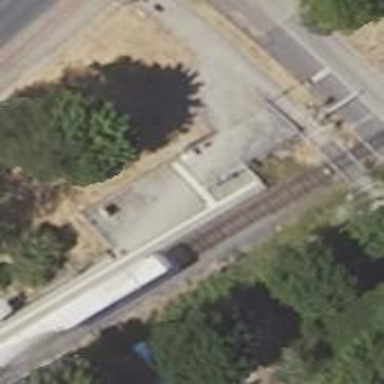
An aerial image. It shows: Railway halt station for public transport.